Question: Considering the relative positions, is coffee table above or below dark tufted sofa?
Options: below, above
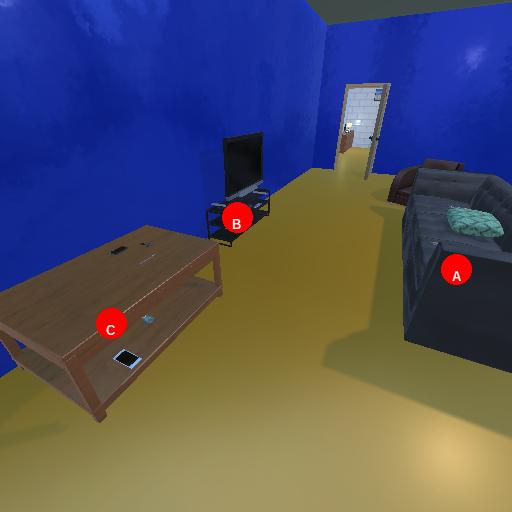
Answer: below